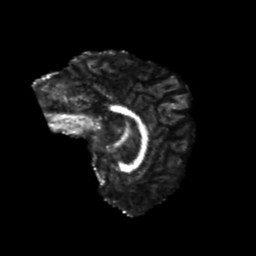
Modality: FA
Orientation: sagittal
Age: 23
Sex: female
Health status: healthy
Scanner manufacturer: philips
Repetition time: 7.393 s
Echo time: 0.08599 s